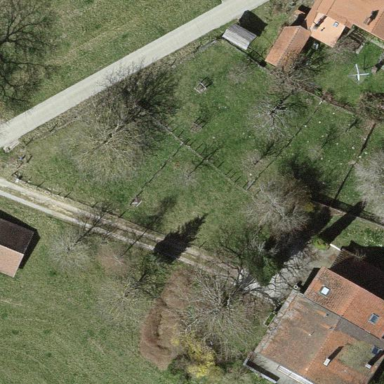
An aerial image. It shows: Farmyard area.